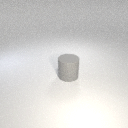
large gray rubber cylinder